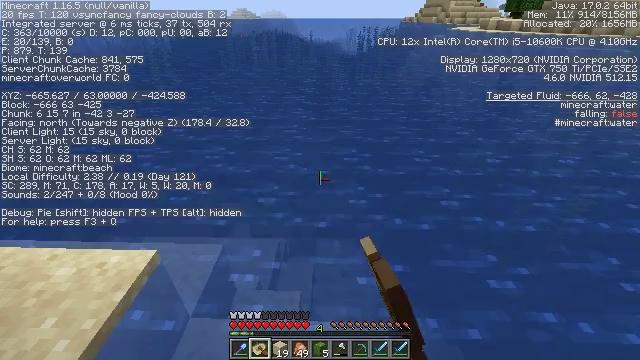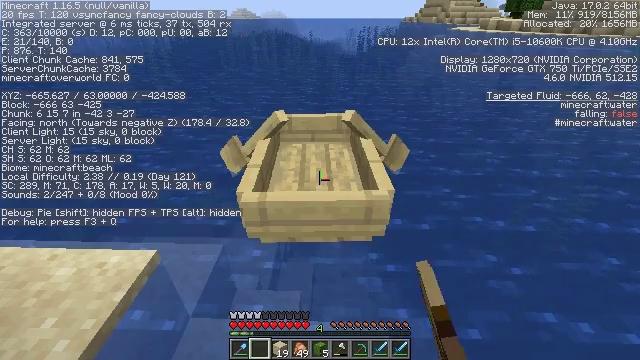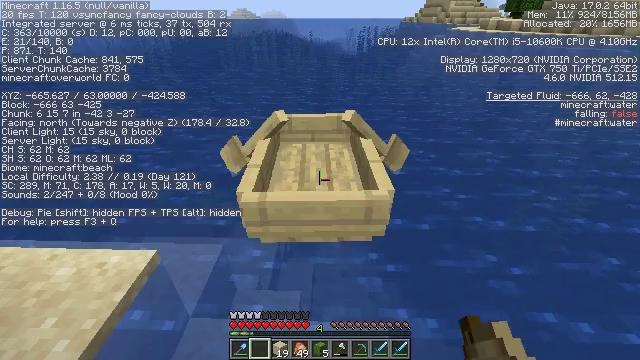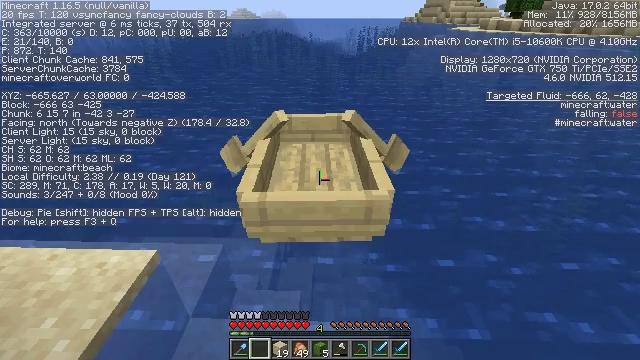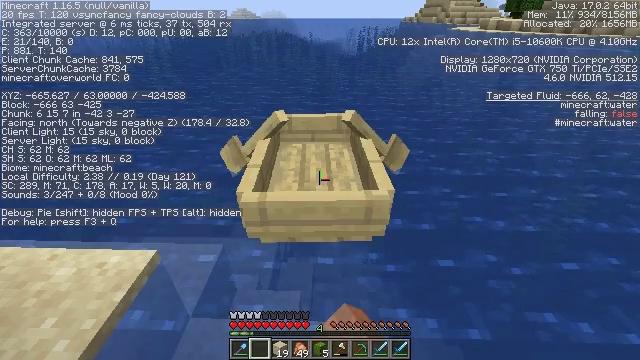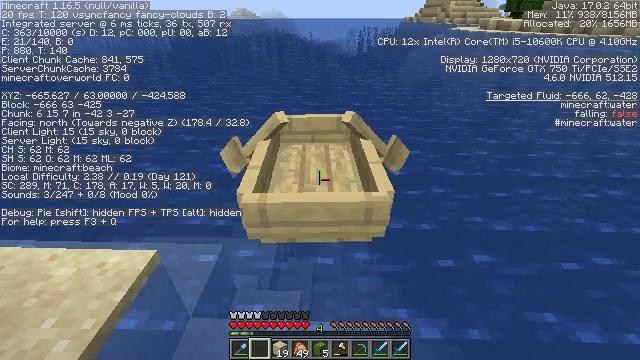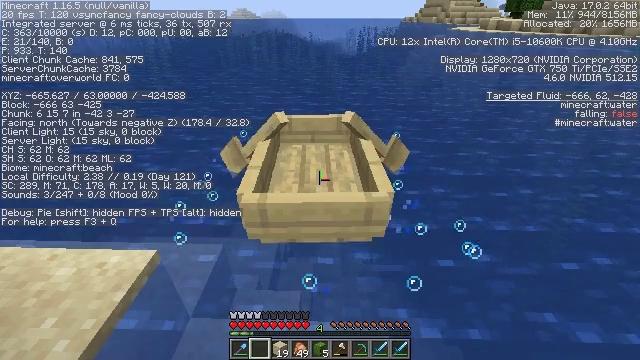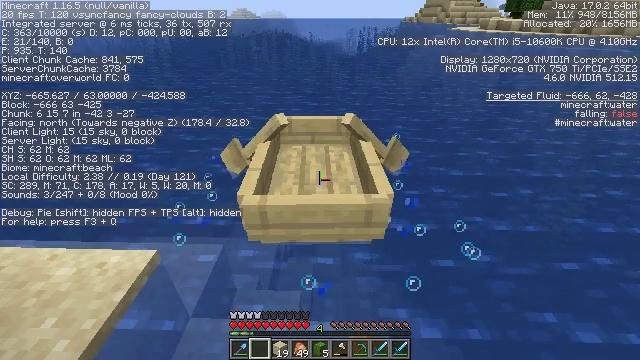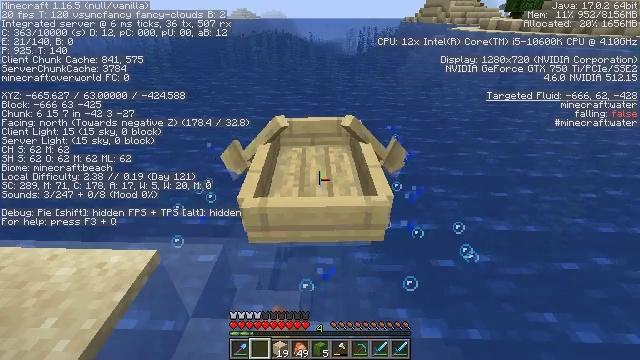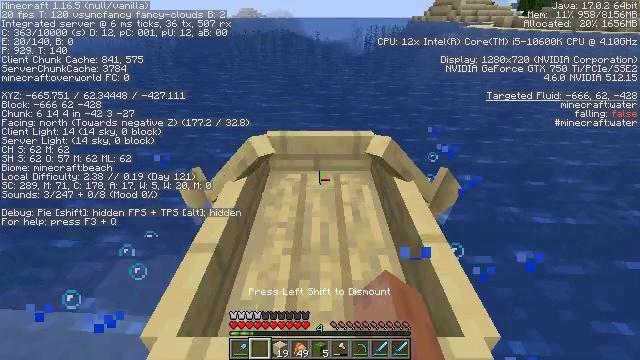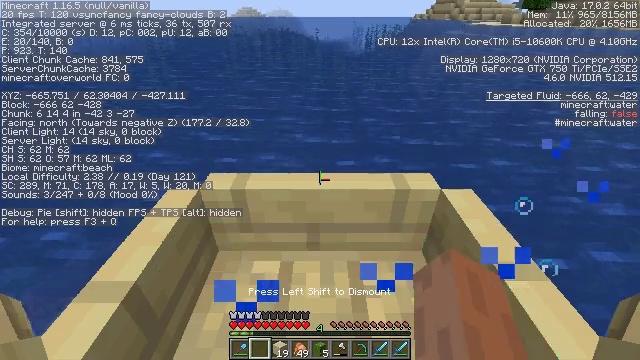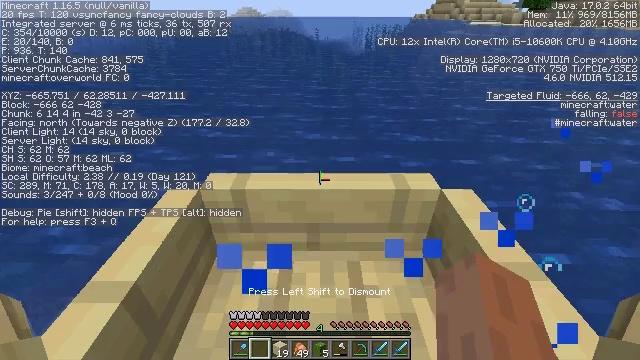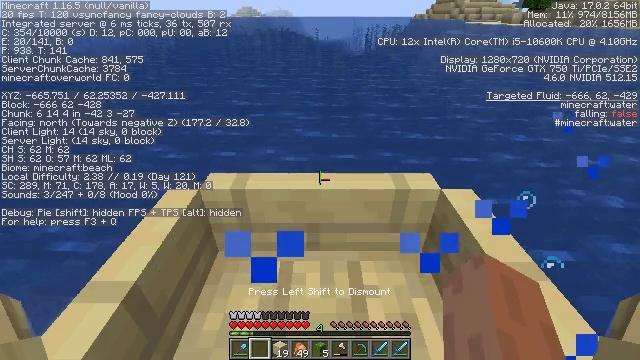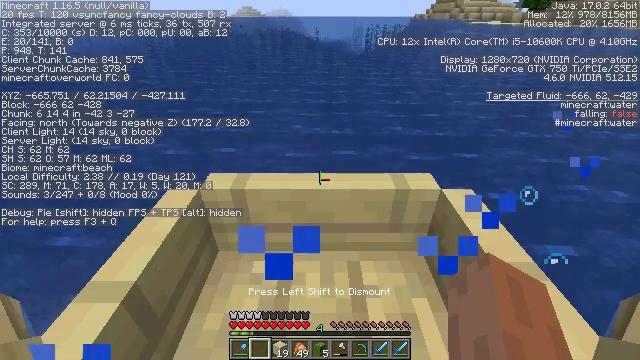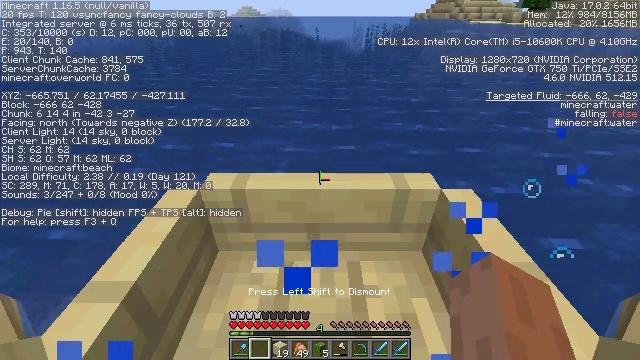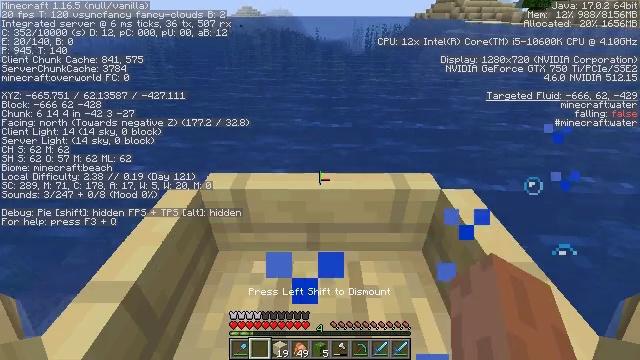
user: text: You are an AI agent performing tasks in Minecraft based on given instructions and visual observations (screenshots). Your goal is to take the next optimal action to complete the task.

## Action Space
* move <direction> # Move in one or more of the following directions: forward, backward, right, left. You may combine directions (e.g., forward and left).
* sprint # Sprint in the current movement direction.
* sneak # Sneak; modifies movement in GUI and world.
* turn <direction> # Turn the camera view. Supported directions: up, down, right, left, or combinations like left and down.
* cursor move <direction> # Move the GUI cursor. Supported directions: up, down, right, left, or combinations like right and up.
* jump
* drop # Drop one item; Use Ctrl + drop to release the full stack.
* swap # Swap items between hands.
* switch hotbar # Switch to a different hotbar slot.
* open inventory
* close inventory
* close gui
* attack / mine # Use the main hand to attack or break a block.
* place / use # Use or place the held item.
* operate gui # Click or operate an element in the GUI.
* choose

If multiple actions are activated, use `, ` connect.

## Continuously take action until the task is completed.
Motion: motion action
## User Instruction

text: Collect seagrass by hand or tool.
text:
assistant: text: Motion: no_op
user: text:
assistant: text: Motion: no_op
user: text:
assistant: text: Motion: use / place
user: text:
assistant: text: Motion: use / place
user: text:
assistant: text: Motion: use / place
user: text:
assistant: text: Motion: use / place
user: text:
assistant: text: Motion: no_op
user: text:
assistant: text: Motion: no_op
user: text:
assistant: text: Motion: no_op
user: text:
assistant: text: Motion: no_op
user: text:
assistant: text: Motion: no_op
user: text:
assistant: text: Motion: no_op
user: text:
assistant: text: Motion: no_op
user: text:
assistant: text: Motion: no_op
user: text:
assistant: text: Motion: no_op
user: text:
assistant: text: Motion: move forward
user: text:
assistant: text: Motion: move forward, turn right and up
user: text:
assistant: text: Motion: move forward, turn right and up
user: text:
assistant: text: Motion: move forward, turn right and up
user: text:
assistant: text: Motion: move forward, turn up
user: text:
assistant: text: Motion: move forward
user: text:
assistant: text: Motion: move forward
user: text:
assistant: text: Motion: move forward
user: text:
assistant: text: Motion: move forward, sprint
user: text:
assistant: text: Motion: move forward, sprint
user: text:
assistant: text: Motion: move forward
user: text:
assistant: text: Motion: move forward
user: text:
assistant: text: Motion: move forward, turn left
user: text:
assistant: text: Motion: move forward
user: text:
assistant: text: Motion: move forward